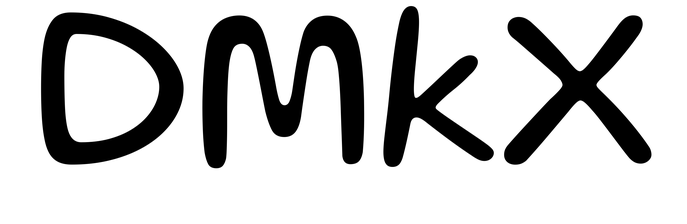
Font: Gluten_Light